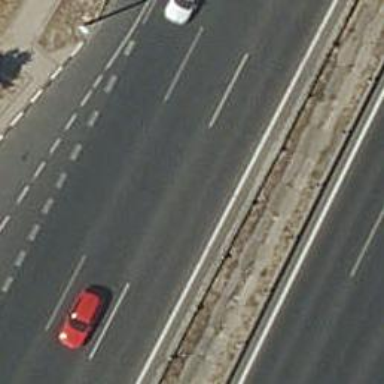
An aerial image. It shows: Motorway.